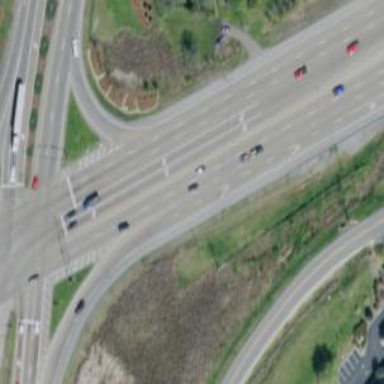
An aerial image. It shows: Trunk highway.